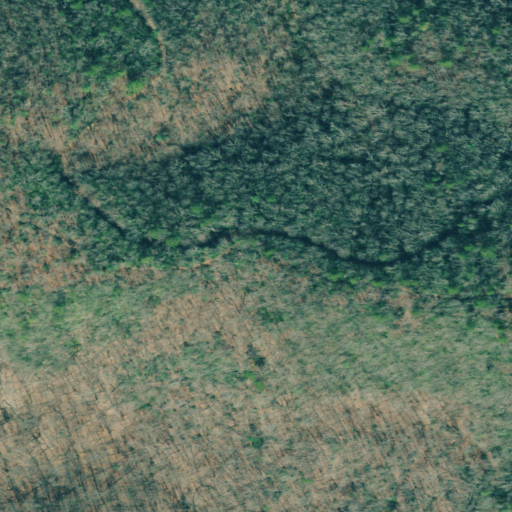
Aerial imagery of mountain in Georgia named Flat Creek Mountain containing deciduous forest, open development, and mixed forest